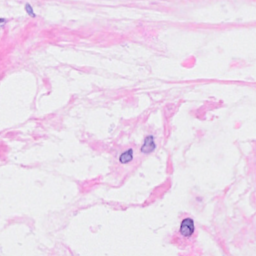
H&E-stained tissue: Breast